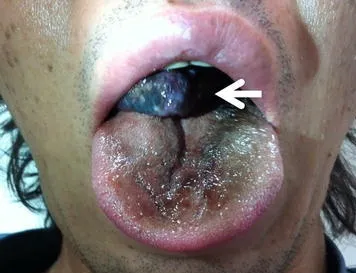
A giant fibrovascular polyp in the mouth (arrow).
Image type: medical_photograph (other_medical_photograph)